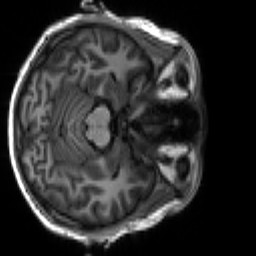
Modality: T1w
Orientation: axial
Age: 18
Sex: male
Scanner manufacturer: siemens
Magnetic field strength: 3 T
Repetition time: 2.3 s
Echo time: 0.00266 s